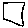
Label: square